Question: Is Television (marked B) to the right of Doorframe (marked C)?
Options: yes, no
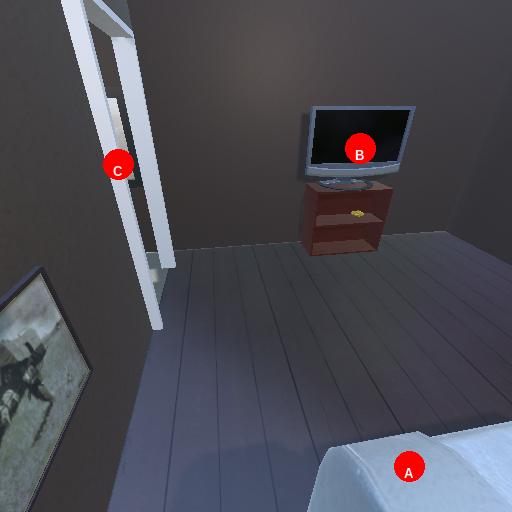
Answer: yes